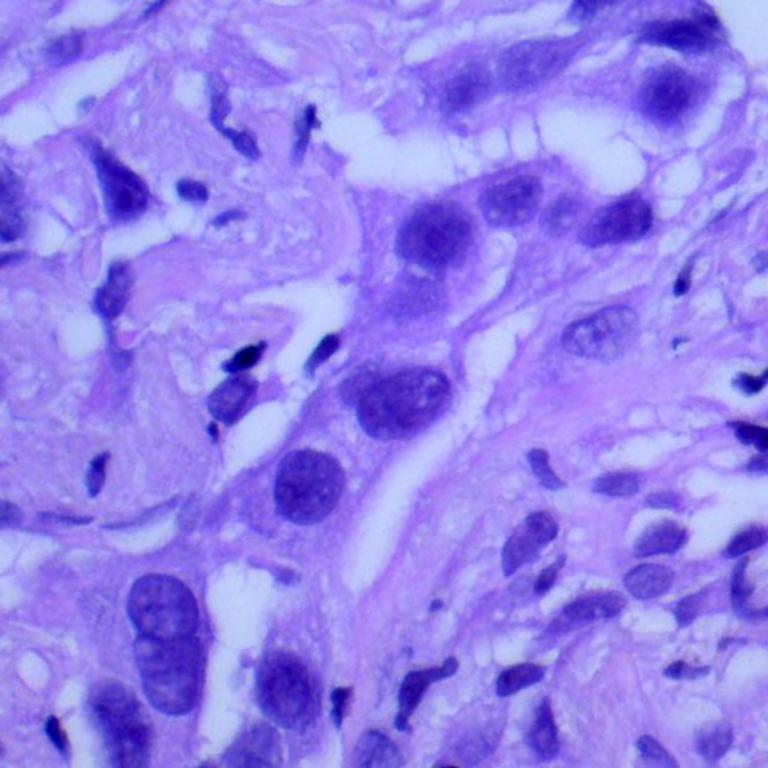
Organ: lung
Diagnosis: adenocarcinomas